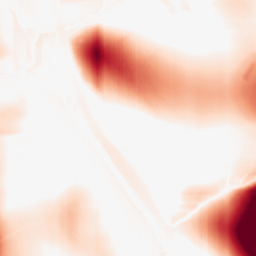
Category: morphological
Decomposition family: rolling_ball
Decomposition parameters: radius: 50
Upsampling method: bicubic_3x
Upsampling parameters: scale: 3
Upsampling scale: 3